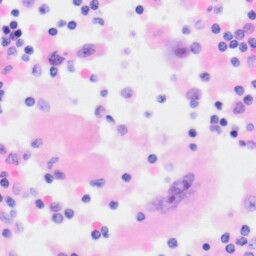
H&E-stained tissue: Kidney